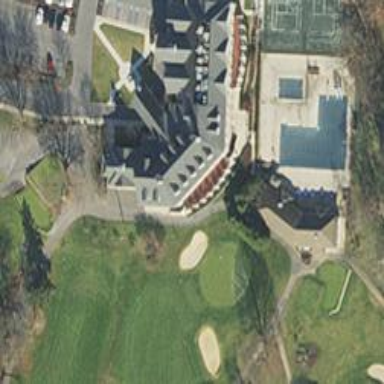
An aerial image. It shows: Clubhouse building associated with golf course.